Question: This is a very simple question. I was following a very basic youtube video but a little bit in different way. I have a UIViewController. There is a button on that called "History". When I press history I need to open a table view and show the history. Step I did is:
1. Drag and Drop a UITableViewController
2. Create a new file which is UITableViewController
3. So I have UITableViewController.h and UITableViewController.m file
Now I want to connect this UITableView to this new class and implement it. In the video said I must press Ctrl and drop in on the .h file to create an IBoulet
After pressing connect this must appear
'''
@property (strong, nonatomic) IBOutlet UITableView *tableView;
'''
But in my xcode when I drag and take it to the .h file there is no plus sign to connect them together.

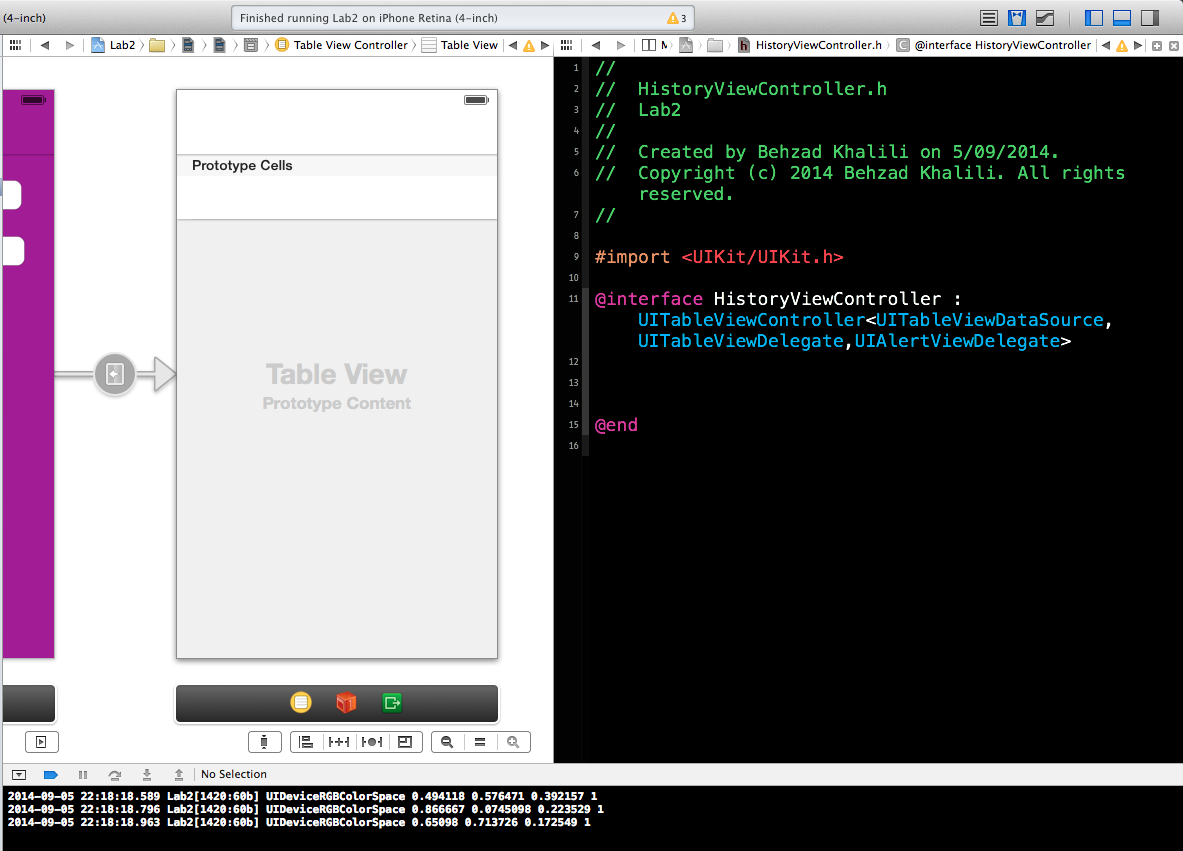
Answer: select your table view in interface builder. And at the right side of screen you will see object inspector menu. Write your custom class name here (like DinButton)